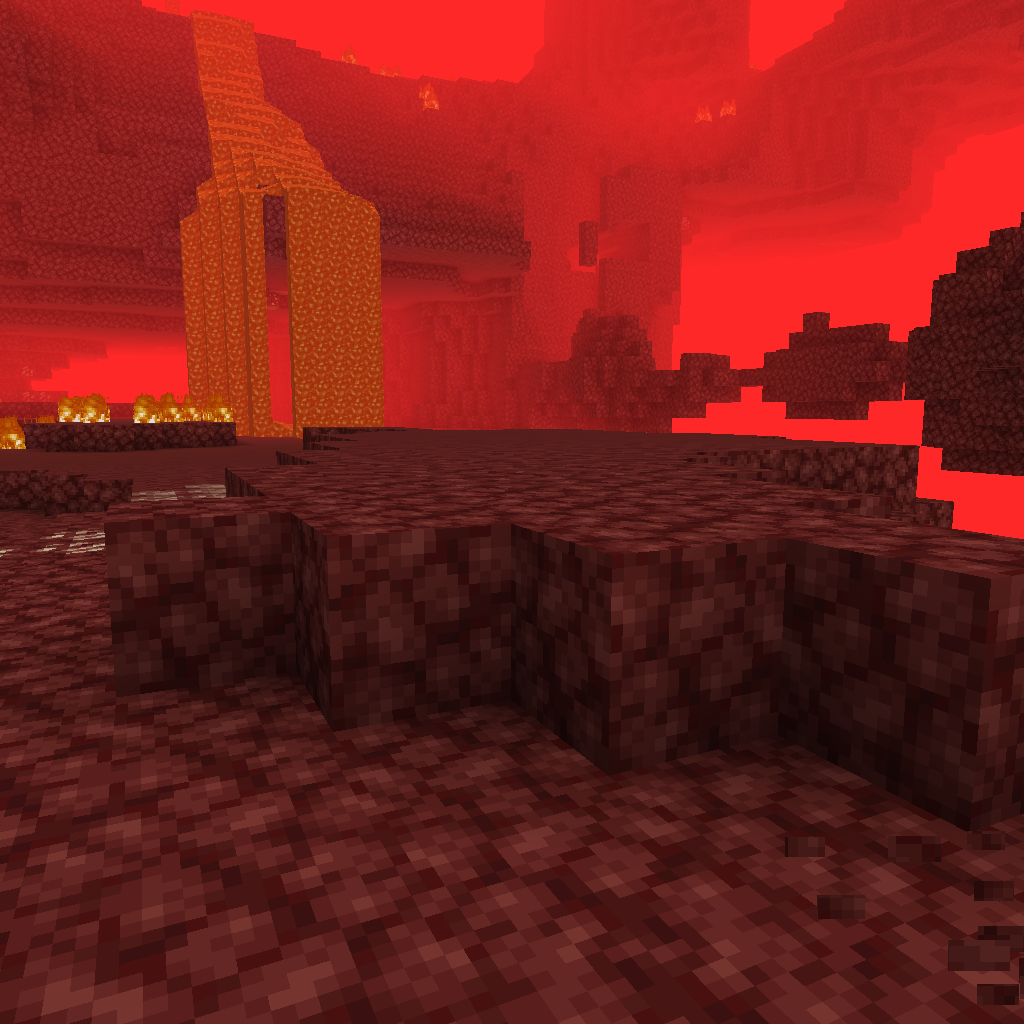
lava falling in the nether wastes